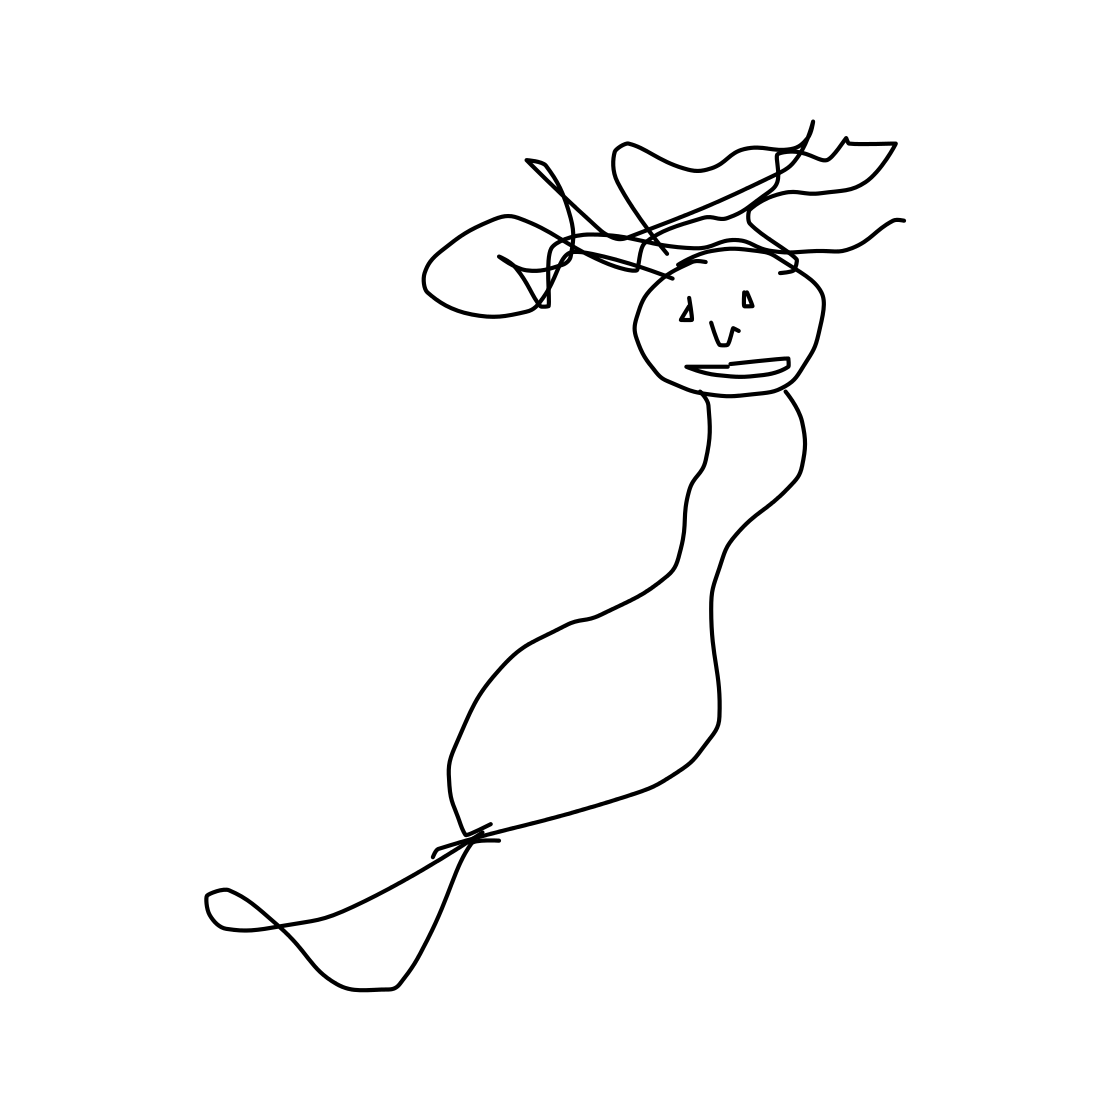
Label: mermaid